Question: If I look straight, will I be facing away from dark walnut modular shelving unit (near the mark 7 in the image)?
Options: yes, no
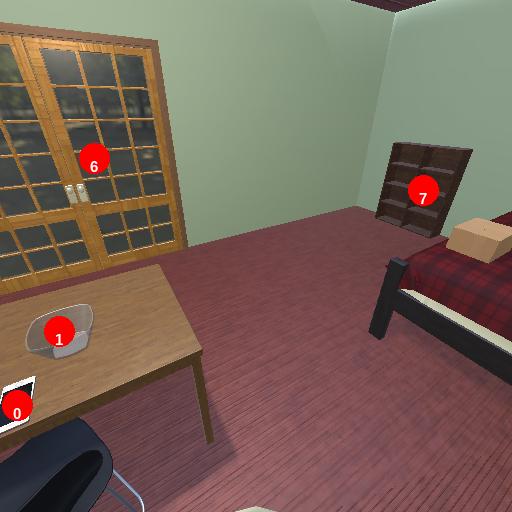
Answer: yes